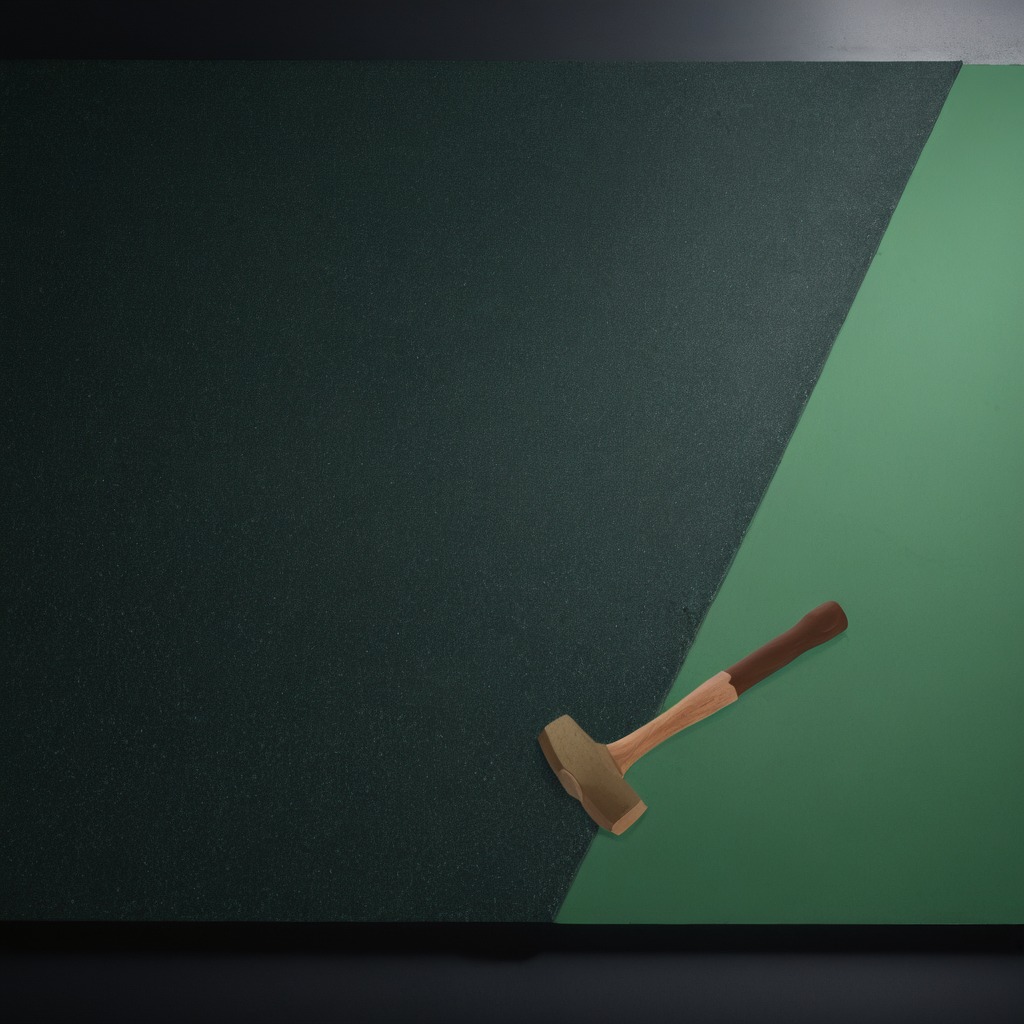
A hammer lying on the tabletop